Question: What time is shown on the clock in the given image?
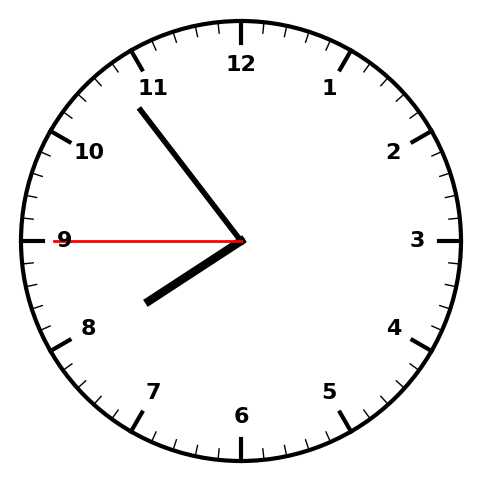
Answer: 07:53:45